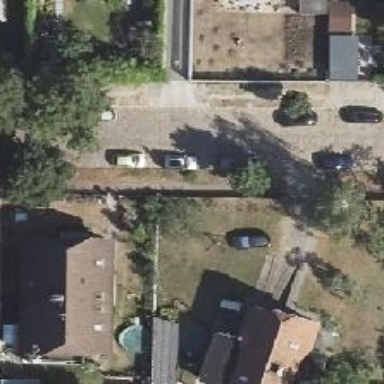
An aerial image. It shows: Residential road with sidewalks on both sides.